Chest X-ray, PA view. Patient: 40 years old, sex M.
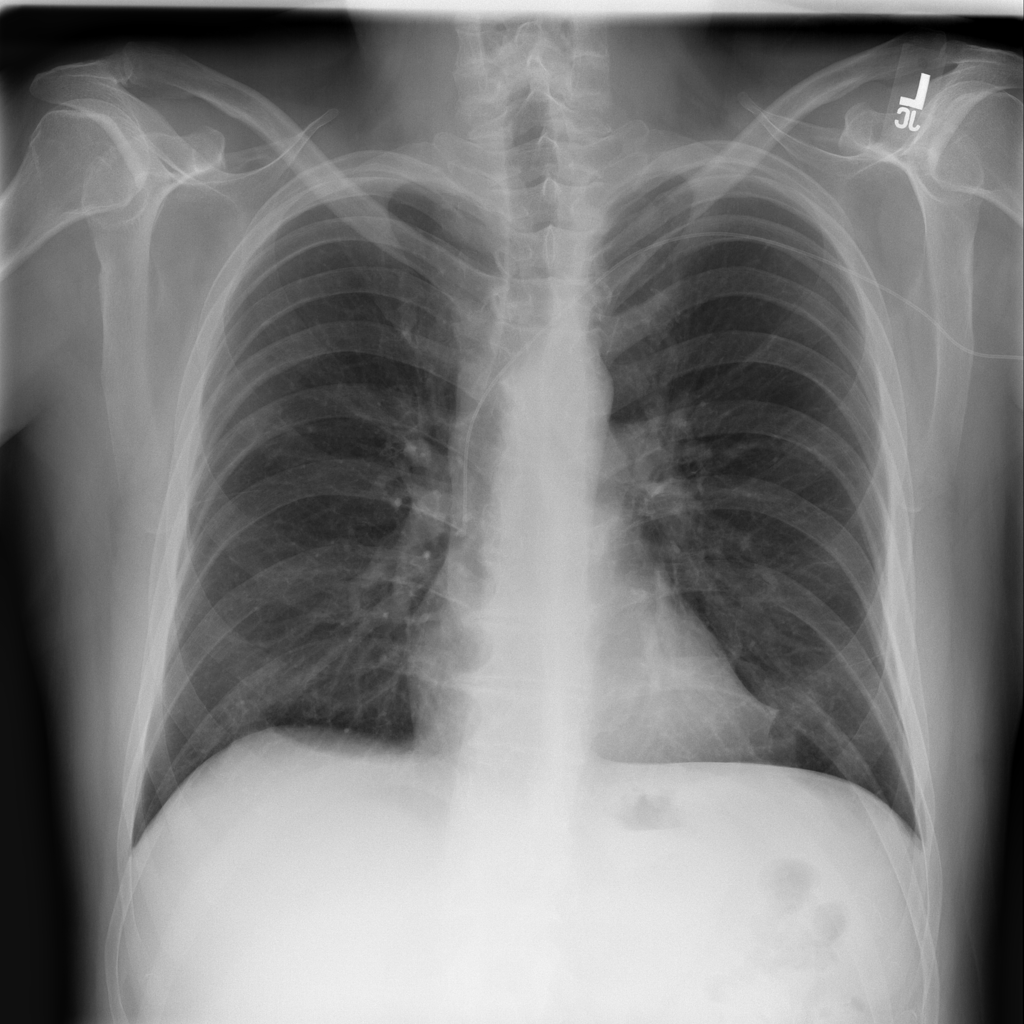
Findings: No Finding